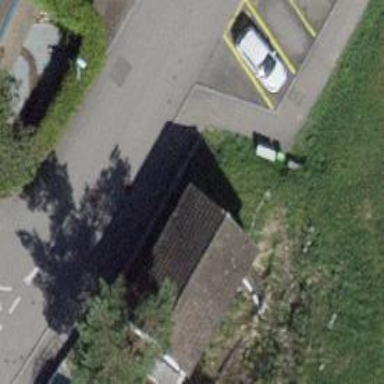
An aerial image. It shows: Building with tiled roof.